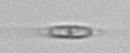
Label: Cylindrotheca